Question: I have 2 results displaying in my database. Both results are representing cars. I need to display these results in the form created below. Currently it displays one result successfully but i need to display several results from these tables. I will be adding more cars once i get it working. Any ideas?

'''
<!DOCTYPE html>
<?php
session_start();
?>
<html>
<head>
<meta charset="utf-8" />
<meta name="viewport" content="width=device-width, initial-scale=1" />
<meta name="apple-mobile-web-app-capable" content="yes" />
<meta name="apple-mobile-web-app-status-bar-style" content="black" />
<title>
</title>
<link rel="stylesheet" href="https://ajax.aspnetcdn.com/ajax/jquery.mobile/1.2.0/jquery.mobile-1.2.0.min.css" />
<link rel="stylesheet" href="my.css" />
<script src="https://ajax.googleapis.com/ajax/libs/jquery/1.7.2/jquery.min.js">
</script>
<script src="https://ajax.aspnetcdn.com/ajax/jquery.mobile/1.2.0/jquery.mobile-1.2.0.min.js">
</script>
<script src="my.js">
</script>
<!-- User-generated css -->
<style>
</style>
<!-- User-generated js -->
<script>
try {
$(function() {
});
} catch (error) {
console.error("Your javascript has an error: " + error);
}
</script>
</head>
<body>
<!-- Home -->
<div data-role="page" id="page1">
<div data-theme="a" data-role="header">
<a data-role="button" data-theme="d" href="login.html" data-icon="arrow-l" data-iconpos="left" class="ui-btn-left">
Back
</a>
<a data-role="button" href="index.html" data-icon="home" data-iconpos="right" data-theme="d"class="ui-btn-right">
Home
</a>
<h3>
Book Car
</h3>
</div>
<div data-role="content">
<h3>
Select the car to rent from the availability:
</h3>
<br />
<?php
{
mysql_connect("localhost" , "" , "") or die (mysql_error());
mysql_select_db("") or die(mysql_error());
$pid=intval($_SESSION["User_id"]);
$query = "SELECT 'car', 'details', 'price' FROM 'Car'";
//executes query on the database
$result = mysql_query ($query) or die ("didn't query");
//this selects the results as rows
$num = mysql_num_rows ($result);
while($row=mysql_fetch_assoc($result))
{
$_SESSION['car'] = $row['car'];
$_SESSION['details'] = $row['details'];
$_SESSION['price'] = $row['price'];
}
}
?>
<html>
<body>
<form method="post" action="car.php">
Car: <input type="text" name="country" value="<?php echo $_SESSION['car']; ?>" readonly><br>
Details: <input type="text" name="country" value="<?php echo $_SESSION['details']; ?>" readonly><br>
Price: <input type="text" name="country" value="<?php echo $_SESSION['price']; ?>" readonly><br>
<img style="width: 130px; height: 100px" img alt="car"src="image/astra.jpg" /&gt;' />
<input type="submit" value="Submit">
Car: <input type="text" name="country" value="<?php echo $_SESSION['car']; ?>" readonly><br>
Details: <input type="text" name="country" value="<?php echo $_SESSION['details']; ?>" readonly><br>
Price: <input type="text" name="country" value="<?php echo $_SESSION['price']; ?>" readonly><br>
<img style="width: 130px; height: 100px" img alt="car"src="image/audi.jpg" /&gt;' />
<input type="submit" value="Submit">
</form>
</body>
</html>
'''
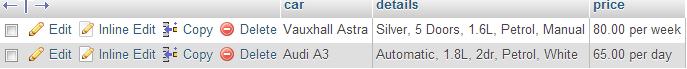
Answer: You need to output the form within the loop, as at the moment your just over riding the session variables so you'll get the last car in the table.
'''
<form method="post" action="car.php">
<?php while($row=mysql_fetch_assoc($result)) { ?>
Car: <input type="text" name="country" value="<?php echo $row['car']; ?>" readonly><br>
Details: <input type="text" name="country" value="<?php echo $row['details']; ?>" readonly><br>
Price: <input type="text" name="country" value="<?php echo $row['price']; ?>" readonly><br>
<img style="width: 130px; height: 100px" img alt="car"src="image/<?php echo $row['img']; ?>" /&gt;' />
<?php } ?>
<input type="submit" value="Submit">
</form>
'''
I'd suggest storing the image name in the database as well as shown above. At the moment that form is pretty redundant to be honest though as when you submit it you will just submit the last car in the form, you need to work out a way of allowing the user to select the car they want.
EDIT: Code to select a specific car
I just put this together real quick, sorry for any mistakes.
'''
<form method="post" action="car.php">
<table>
<tr>
<th>Image</th>
<th>Name</th>
<th>Details</th>
<th>Price</th>
<th></th>
</tr>
<?php while($row=mysql_fetch_assoc($result)) { ?>
<tr>
<td><img style="width: 130px; height: 100px" alt="<?php echo $row['car']; ?>" src="image/<?php echo $row['img']; ?>" /></td>
<td><?php echo $row['car']; ?></td>
<td><?php echo $row['details']; ?></td>
<td><?php echo $row['price']; ?></td>
<td><input type="radio" name="selected_car" value="<?php echo $row['car']; ?>" /></td>
</tr>
<?php } ?>
</table>
<input type="submit" value="Submit">
</form>
'''
Then when you submit through to 'car.php' the value of '$_POST['selected_car']' will be the whichever car the user selected.
I would strongly recommend adding an ID column to that table and using it in place of the name of the car in the Radio buttons.
I'd also strongly recommend looking at some PHP/MySQL tutorials so you can get to grips with the basics. <URL> is quite good for getting started with PHP.